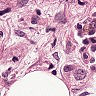
Metastatic tissue present: yes